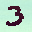
Label: 3